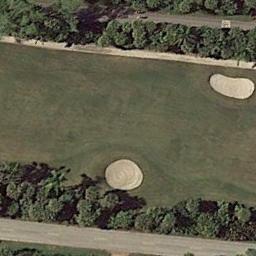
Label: golf_course